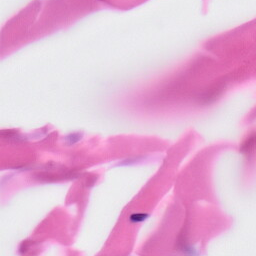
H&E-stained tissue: Skin